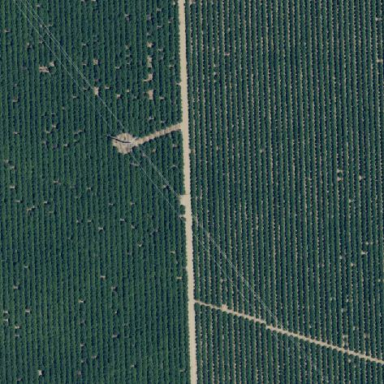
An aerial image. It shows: Orchard filled with almond trees.